Question: I have two tables, 'Answers' and 'Users', which look like this:
'''
Answers (AnswerID, QuestionNumber, Answer, UserID)
Users (UserID, FirstName, LastName)
'''
What SQL query could I run to return a report like this:

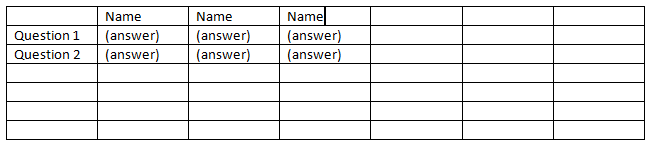
Answer: You can use the 'PIVOT' function to transform this data. It seems rather unusual that you have the 'Name' (Firstname/Lastname) as the headers but if that is what you want, then you can use the following:
'''
select *
from
(
select a.questionnumber,
u.firstname +' '+ u.lastname as Name,
a.answer
from answers a
left join users u
on a.userid = u.userid
) src
pivot
(
max(answer)
for name in ([John Smith], [Bob Jones])
) piv;
'''
See <URL>
Result:
'''
| QUESTIONNUMBER | JOHN SMITH | BOB JONES |
-------------------------------------------
| 1 | blah | test |
| 2 | hsdfk | (null) |
'''
I would think you would want the 'Question Numbers' as the headers with the answers below them like this:
'''
select *
from
(
select 'QuestionNumber'+cast(a.questionnumber as varchar(10)) questionnumber,
u.firstname +' '+ u.lastname as Name,
a.answer
from answers a
left join users u
on a.userid = u.userid
) src
pivot
(
max(answer)
for questionnumber in ([QuestionNumber1], [QuestionNumber2])
) piv;
'''
See <URL>
Result:
'''
| NAME | QUESTIONNUMBER1 | QUESTIONNUMBER2 |
--------------------------------------------------
| Bob Jones | test | (null) |
| John Smith | blah | hsdfk |
'''
The above answers will work great if you have a known number of items to transform. But if you have an unknown number, then you can use dynamic SQL to 'PIVOT' the data:
'''
DECLARE @cols AS NVARCHAR(MAX),
@query AS NVARCHAR(MAX)
select @cols = STUFF((SELECT distinct ',' + QUOTENAME('QuestionNumber'+cast(questionnumber as varchar(10)))
from answers
FOR XML PATH(''), TYPE
).value('.', 'NVARCHAR(MAX)')
,1,1,'')
set @query = 'SELECT Name, ' + @cols + ' from
(
select ''QuestionNumber''+cast(a.questionnumber as varchar(10)) questionnumber,
u.firstname +'' ''+ u.lastname as Name,
a.answer
from answers a
left join users u
on a.userid = u.userid
) x
pivot
(
max(answer)
for questionnumber in (' + @cols + ')
) p '
execute(@query)
'''
See <URL>
Result:
'''
| NAME | QUESTIONNUMBER1 | QUESTIONNUMBER2 |
--------------------------------------------------
| Bob Jones | test | (null) |
| John Smith | blah | hsdfk |
'''